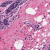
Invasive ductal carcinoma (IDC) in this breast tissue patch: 0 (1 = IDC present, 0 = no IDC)